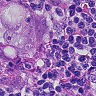
Metastatic tissue present: yes